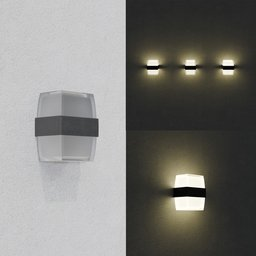
Label: lighting